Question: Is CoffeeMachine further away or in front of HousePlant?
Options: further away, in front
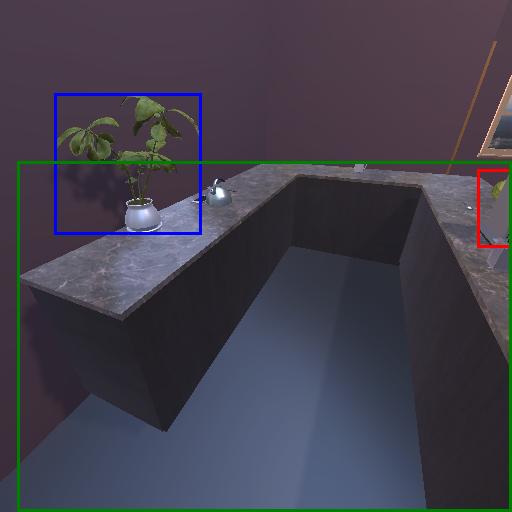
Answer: further away